Field crop: maize
Growth stage: 2
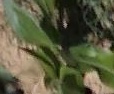
Species: maize